Question: I switched to a new laptop yesterday and decided to download the new VS 2017 Community. On my old laptop I used VS 2015 Enterprise. I've had multiple old projects giving me these errors. I have searched far and wide but the only relating question I could find:
<URL>
Screenshot of error:

An example project where this is happening:
Source.cpp:
'''
#include "opencv2/imgproc/imgproc.hpp"
#include "opencv2/highgui/highgui.hpp"
#include <iostream>
#include <string>
using namespace cv;
using namespace std;
//Prototypes
int useFilter2D(int argc, char** argv);
int main(int argc, char** argv)
{
useFilter2D(argc,argv);
waitKey(0);
}
Mat image_canny, image_gray_canny;
Mat dst, detected_edges;
int edgeThresh = 1;
int lowThreshold;
int const max_lowThreshold = 100;
int ratio = 3;
int kernel_size = 3;
char* window_name = "Result";
void CannyThreshold(int, void*)
{
/// Reduce noise with a kernel 3x3
blur(image_gray_canny, detected_edges, Size(3, 3));
/// Canny detector
Canny(detected_edges, detected_edges, lowThreshold, lowThreshold*ratio, kernel_size);
/// Using Canny's output as a mask, we display our result
dst = Scalar::all(0);
image_canny.copyTo(dst, detected_edges);
imshow(window_name, dst);
}
int useFilter2D(int argc, char** argv)
{
Mat src, src_gray;
Mat grad;
char* window_name = "Result Sobel";
int scale = 1;
int delta = 0;
int ddepth = CV_16S;
// Controle of er een argument aan het programma is meegegeven.
if (argc != 2)
{
cout << " Usage: display_image ImageToLoadAndDisplay" << endl;
return -1;
}
src = imread(argv[1], CV_LOAD_IMAGE_COLOR);
// Controleer of alles goed is gegaan
if (!src.data)
{
cout << "Could not open or find the image" << std::endl;
return -1;
}
// Laat de afbeelding zien in een apart window
namedWindow("Display window", WINDOW_AUTOSIZE);
imshow("Display window", src);
// convert to grey
GaussianBlur(src, src, Size(3, 3), 0, 0, BORDER_DEFAULT);
cvtColor(src, src_gray, CV_BGR2GRAY);
// Create window
namedWindow(window_name, CV_WINDOW_AUTOSIZE);
Mat grad_x, grad_y;
Mat abs_grad_x, abs_grad_y;
/// Gradient X
Sobel(src_gray, grad_x, ddepth, 1, 0, 3, scale, delta, BORDER_DEFAULT);
convertScaleAbs(grad_x, abs_grad_x);
/// Gradient Y
Sobel(src_gray, grad_y, ddepth, 0, 1, 3, scale, delta, BORDER_DEFAULT);
convertScaleAbs(grad_y, abs_grad_y);
/// Total Gradient (approximate)
addWeighted(abs_grad_x, 0.5, abs_grad_y, 0.5, 0, grad);
imshow(window_name, grad);
waitKey(0);
return 0;
}
'''
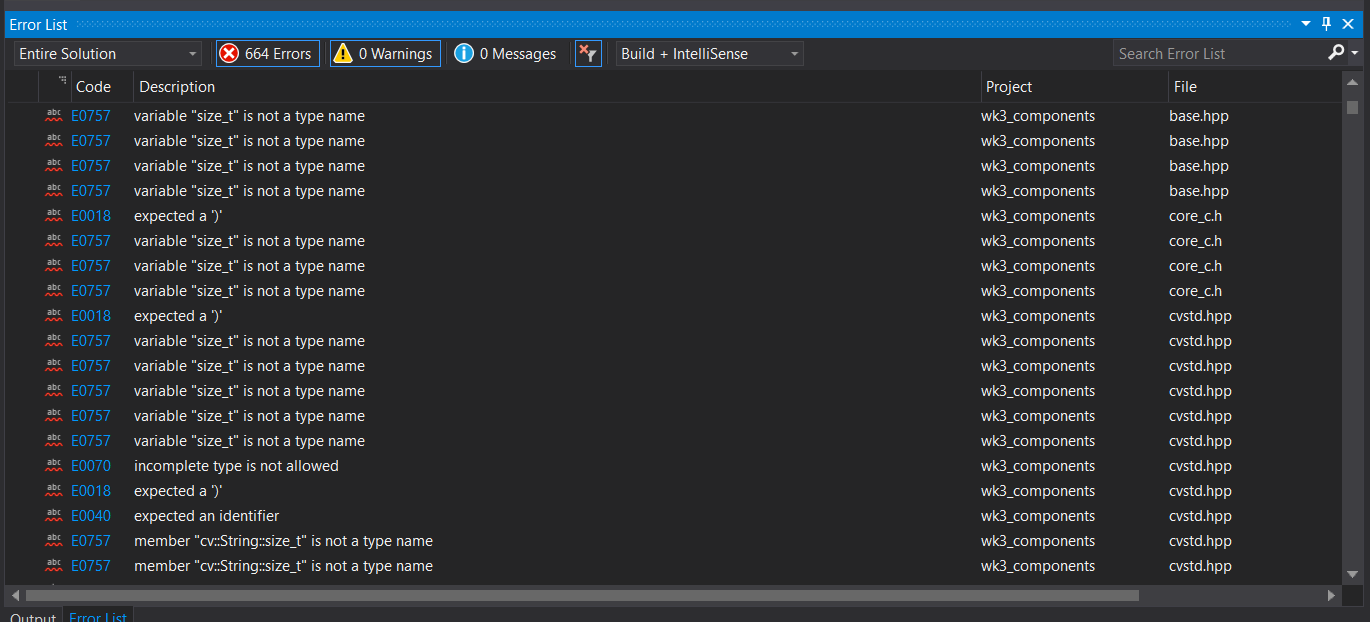
Answer: The errors shown in the image are not compiler errors, but IntelliSense not properly understanding the code. Strange as it might seem, IntelliSense is based on a separate compiler (<URL> that is not always totally in sync with the Visual C++ compiler.
If you change the filter in the rightmost drop down list from "Build + IntelliSense" to "Build Only" errors, these messages will go away.